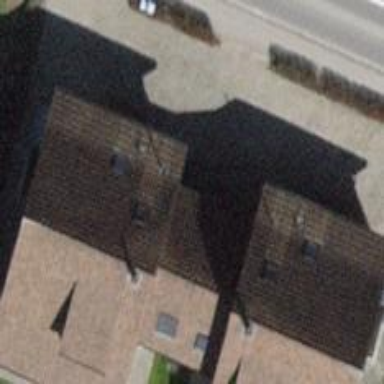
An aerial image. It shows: Garage building.